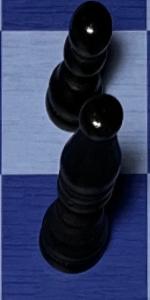
Label: Bishop_Black